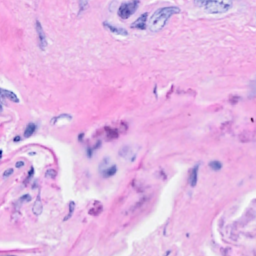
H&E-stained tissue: Breast